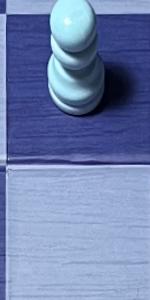
Label: Empty